Question: My Android application (minSdkLevel: 2.2, targetSdkLevel: 3.0, testing on Nexus 7 with Android 4.2) does the following in the loading phase:
1. Creates a SoundPool and registers an OnLoadCompleteListener on it
2. Starts loading sounds. SoundPool calls my callback method whenever a sound is loaded.
3. If the loading process is interrupted by user, SoundPool.release() is called
4. (If release() was already called and a previously started sound loading completes, i.e. the system calls my callback, then my application detects that that my SoundPool is already null and ignores the callback, so it is safe).
Testing on a Nexus 7, the following error occured at 210ms after 'SoundPool.release()' was called (logcat):

I.e. the event order was the following probably:
1. The system started to load sounds asynchronously due to my SoundPool.load(...) calls
2. I left the loading screen, so SoundPool.release() was called and SoundPool set to null
3. (?) The system completed an earlier sound loading completion callback, but encountered some error.
I checked the Android source code and the JNI code for 'SoundPool.release()' indeed deletes the 'SoundPool' in JNI via 'DeleteGlobalRef'. It uses a weak reference to store the 'SoundPool' reference on Java level.
I cannot reproduce the bug, probably because I can't reproduce the exact conditions due to nondeterminism. The system should correctly handle that a 'SoundPool' might be released while it loads sounds asynchronously, but it seems under some rare circumstances, a bug appears. (Note that my code releases 'SoundPool' exactly once after a nullcheck, so the error is not in my code for sure).
Any idea about why exactly does such an error occur in Android? Can my above suspicions be correct, in theory? How can I protect my application against this Android bug? Maybe I can try setting in a boolean that the 'SoundPool' should be released, wait until all callbacks returned, and then release it (based on this boolean) in the last callback? I can't think of any other workaround, but I would like to be sure that it will work, at least.
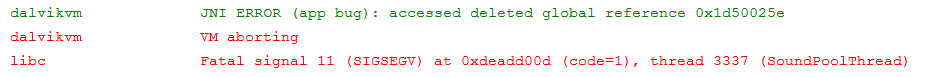
Answer: As you say, this appears to be a bug in Android due to a race condition. As requested by user CommonsWare I opened a bug with the backtrace: <URL>
The offending code appears to be in Android's media/jni/soundpool/SoundPool.cpp which does:
'''
void SoundPool::notify(SoundPoolEvent event)
{
Mutex::Autolock lock(&mCallbackLock);
if (mCallback != NULL) {
mCallback(event, this, mUserData);
}
}
'''
Looks like mCallback is a Java object that can be deleted by the Garbage Collector, so when notify is called it tries to reference this object and the "accessed deleted global reference" crash happens.